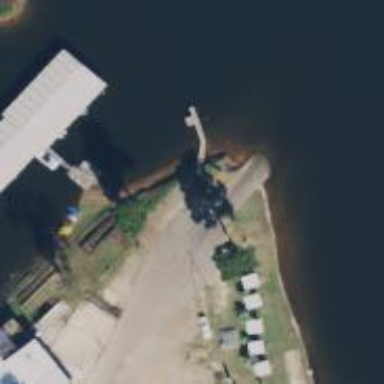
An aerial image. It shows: Slipway on leisure land.